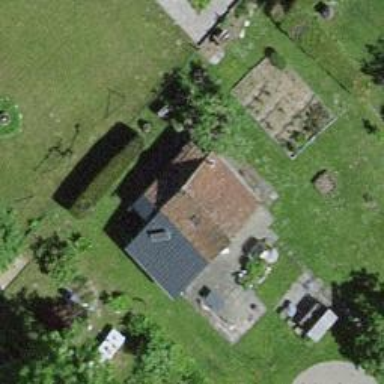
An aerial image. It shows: Bungalow.